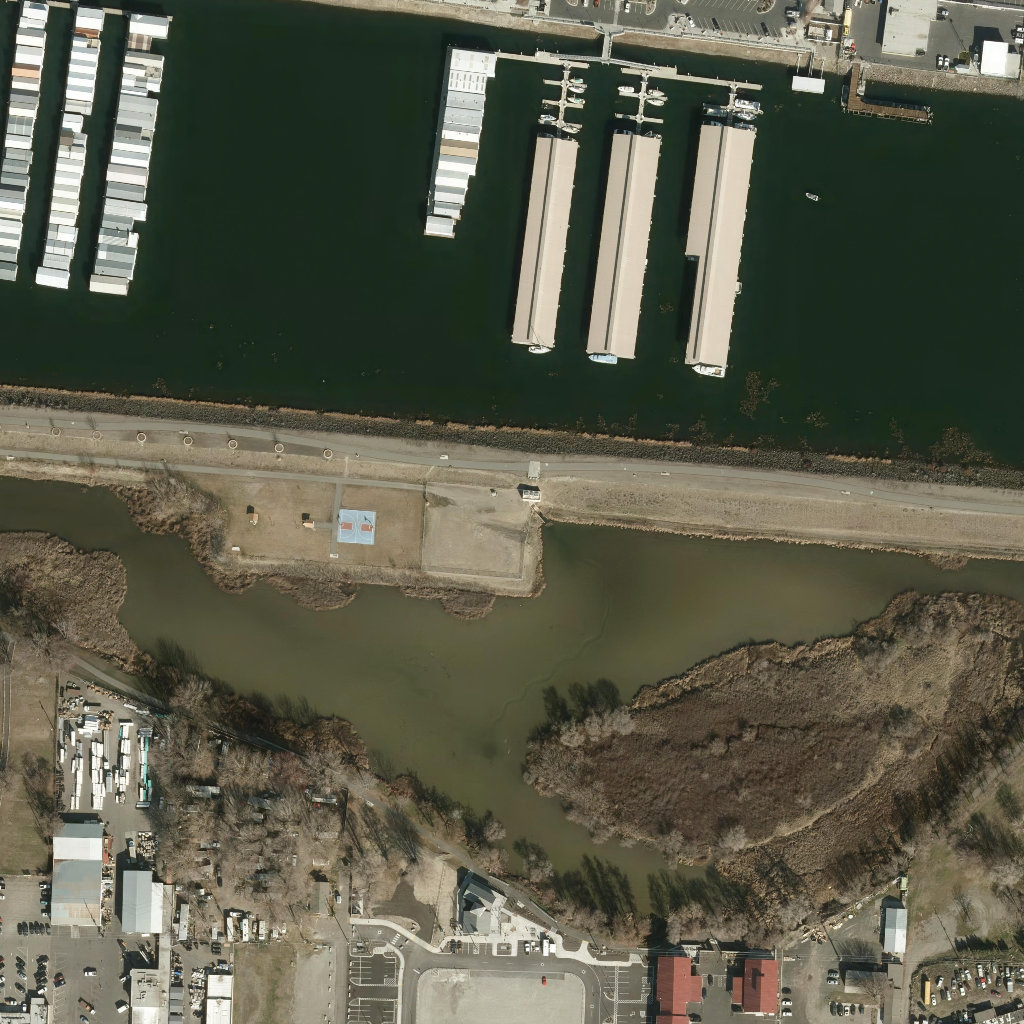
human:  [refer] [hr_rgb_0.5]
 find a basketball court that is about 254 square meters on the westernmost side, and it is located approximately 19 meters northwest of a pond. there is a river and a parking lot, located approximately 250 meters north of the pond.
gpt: <box>[[33, 49, 36, 53, 0]]</box>

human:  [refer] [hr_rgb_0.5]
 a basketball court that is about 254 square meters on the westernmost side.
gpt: <box>[[33, 49, 36, 53, 0]]</box>

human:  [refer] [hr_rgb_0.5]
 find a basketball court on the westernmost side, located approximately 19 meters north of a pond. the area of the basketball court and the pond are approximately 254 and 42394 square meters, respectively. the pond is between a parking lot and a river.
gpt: <box>[[33, 49, 36, 53, 0]]</box>